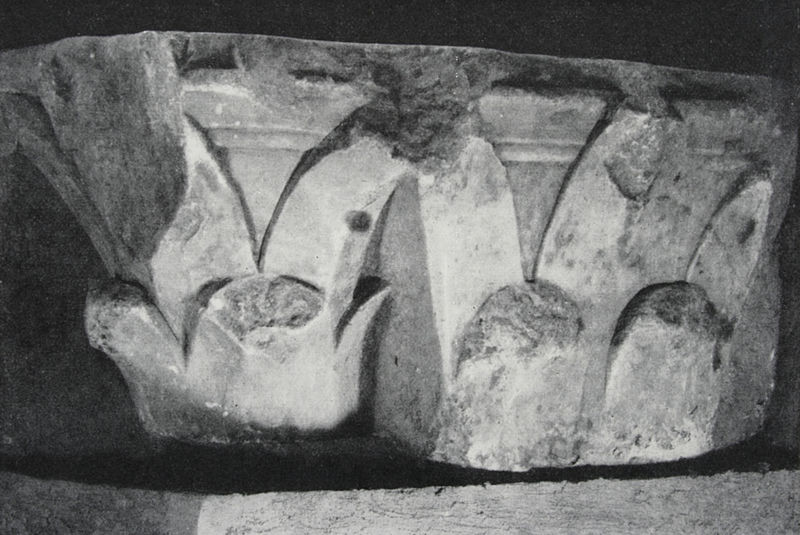
Titel: Torso eines Kapitells für die Brückentoranlage von Capua
Standort: Capua
Institution: Museo Campano
Schlagwörter: blätter, dunkel, laub, schatten, finger, grau, hell, licht, schwarz, säule, weiss, blüte, ornament, alt, architektur, stein, krone, skulptur, mauer, detail, stuck, podest, foto, fotografie, ruine, schwarzweiß, kapitell, photo, fragment, stück, römer, kaputt, eiss, knospe, antik, griechen, romanik, zerstört, erst, korinth, weißw, lilien, korinthisch, ruinös, kronen, arkanthus, steinmetzarbeit, defekt, überrest, beschädigt, marmot, bruchstück, blattmuster, spolie, angebrochen, sockel